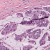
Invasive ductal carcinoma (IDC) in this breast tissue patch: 1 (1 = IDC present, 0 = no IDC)